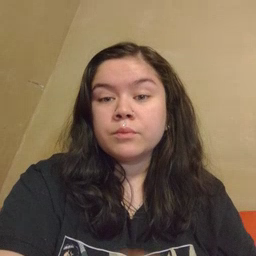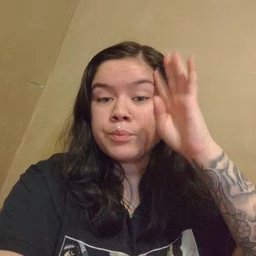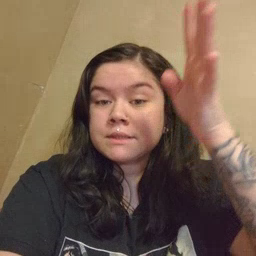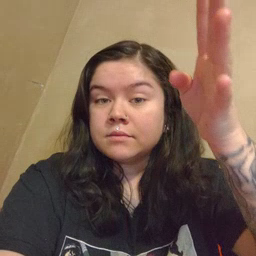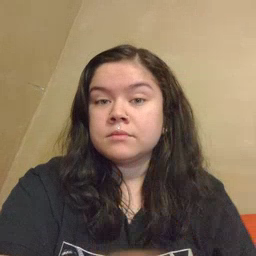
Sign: pretend